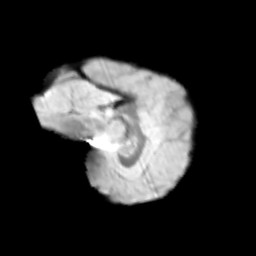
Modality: T2w
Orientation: sagittal
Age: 13
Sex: male
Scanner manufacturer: siemens
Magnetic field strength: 3 T
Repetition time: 3.8 s
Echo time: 0.07 s